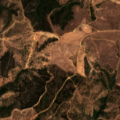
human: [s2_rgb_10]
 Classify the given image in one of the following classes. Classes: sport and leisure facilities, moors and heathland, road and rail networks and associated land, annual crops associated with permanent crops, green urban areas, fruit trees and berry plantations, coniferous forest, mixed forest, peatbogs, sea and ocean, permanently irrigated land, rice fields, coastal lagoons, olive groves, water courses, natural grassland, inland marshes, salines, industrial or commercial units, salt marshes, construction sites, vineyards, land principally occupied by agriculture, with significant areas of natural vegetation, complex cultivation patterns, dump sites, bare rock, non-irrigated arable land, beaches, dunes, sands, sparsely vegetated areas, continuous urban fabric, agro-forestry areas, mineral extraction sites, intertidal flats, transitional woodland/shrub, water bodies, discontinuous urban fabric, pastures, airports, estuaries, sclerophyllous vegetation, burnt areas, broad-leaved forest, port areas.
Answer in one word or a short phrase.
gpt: non-irrigated arable land, broad-leaved forest, transitional woodland/shrub